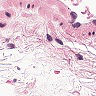
Metastatic tissue present: no